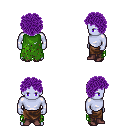
a pixel art fantasy rpg character, male body template, dark elf, purple skin, green tattered cape, robe skirt, purple curly afro hairstyle, maroon shoes, four views (front, back, left, right), 2x2 character sprite sheet, small pixel art, hard edges, no anti-aliasing